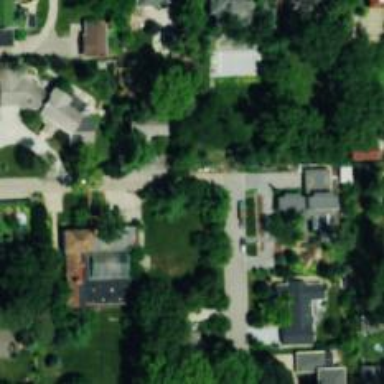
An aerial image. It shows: Living street.